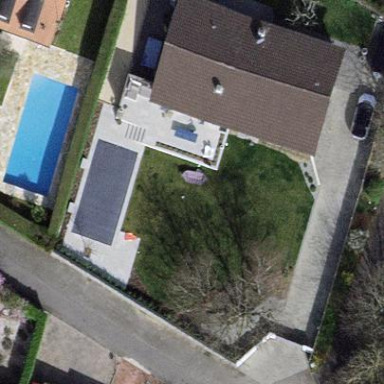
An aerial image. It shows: Garden enclosed by fence.